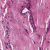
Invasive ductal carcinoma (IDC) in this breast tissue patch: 0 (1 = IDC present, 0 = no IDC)